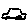
Label: car